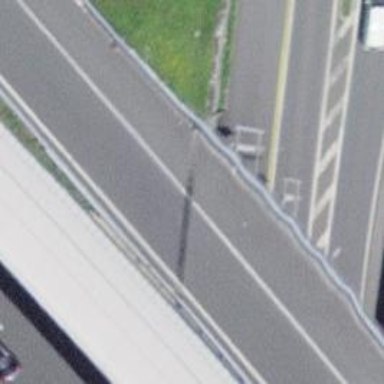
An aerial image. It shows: Bridge with asphalt surface on motorway link.